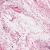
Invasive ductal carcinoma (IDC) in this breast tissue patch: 0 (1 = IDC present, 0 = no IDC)